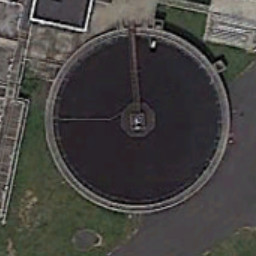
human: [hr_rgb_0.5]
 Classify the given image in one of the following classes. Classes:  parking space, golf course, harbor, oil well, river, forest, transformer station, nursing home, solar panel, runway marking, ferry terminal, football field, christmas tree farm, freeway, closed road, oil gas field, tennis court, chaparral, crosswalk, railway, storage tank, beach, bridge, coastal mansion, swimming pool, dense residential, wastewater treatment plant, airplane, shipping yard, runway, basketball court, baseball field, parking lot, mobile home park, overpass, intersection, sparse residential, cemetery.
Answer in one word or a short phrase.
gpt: wastewater treatment plant